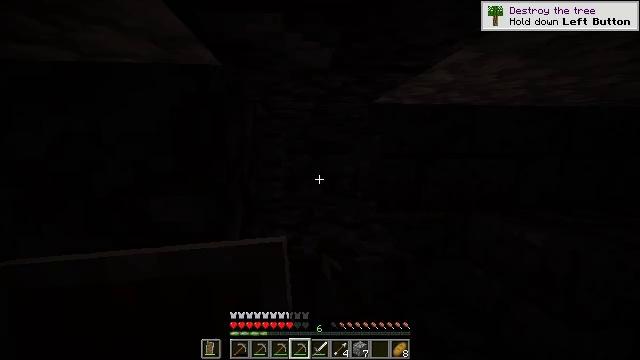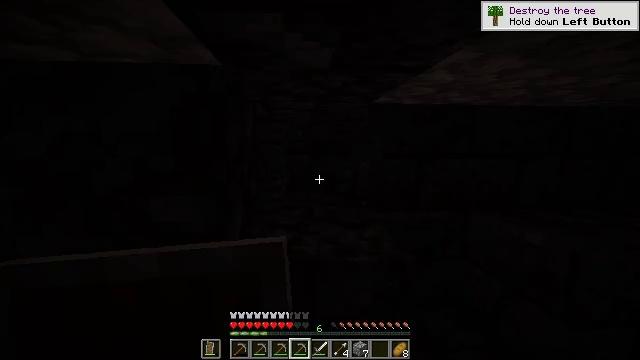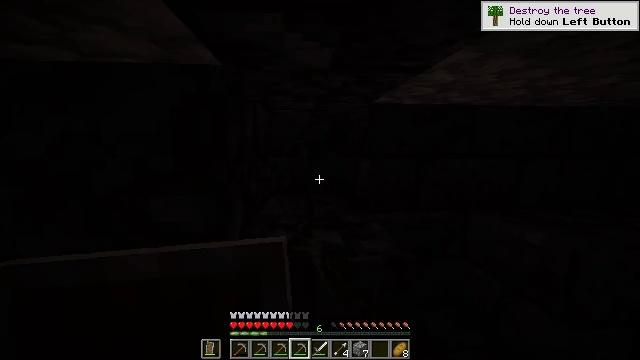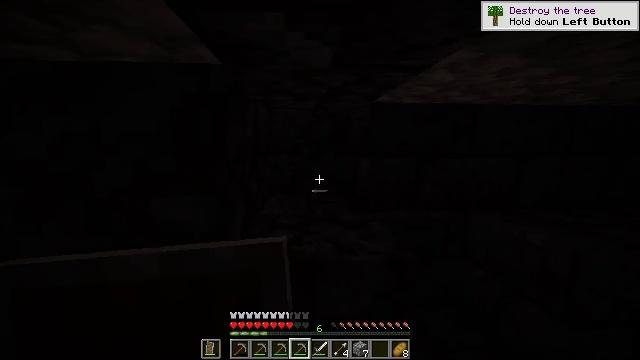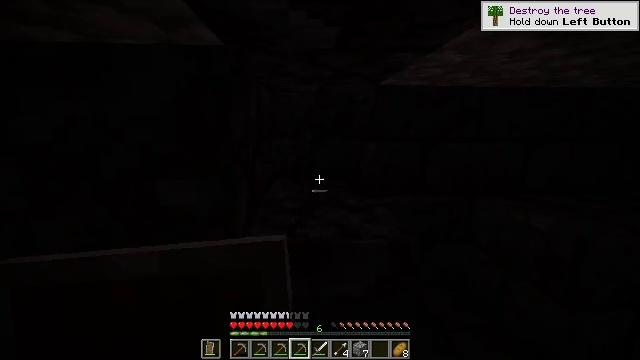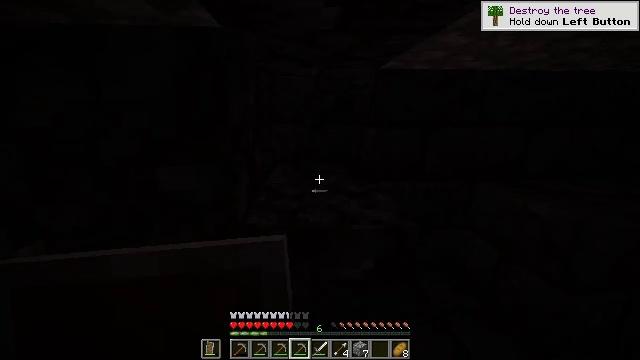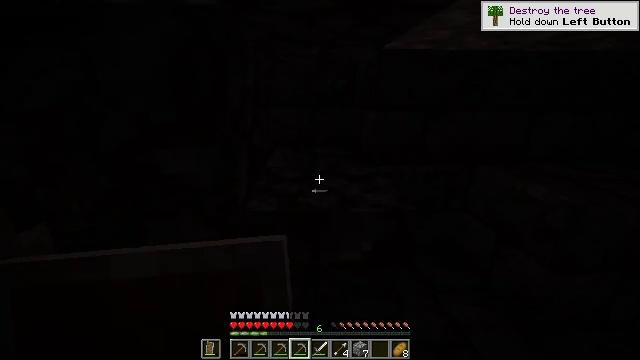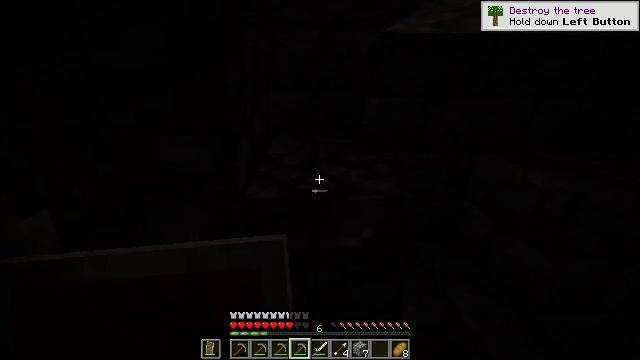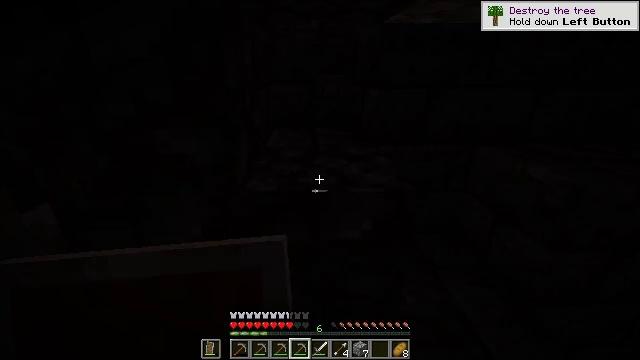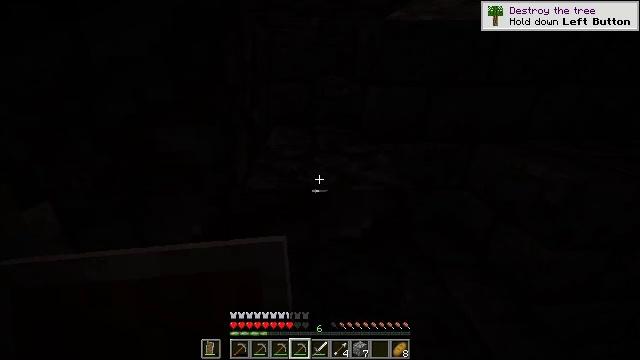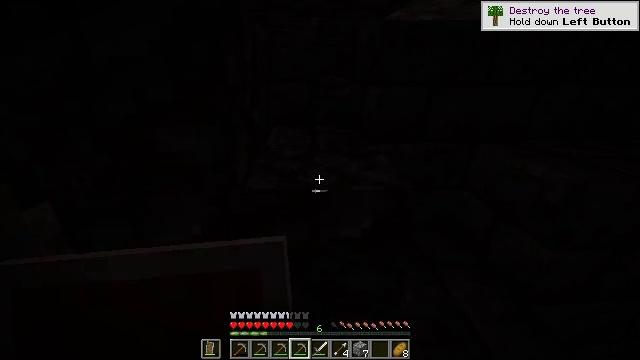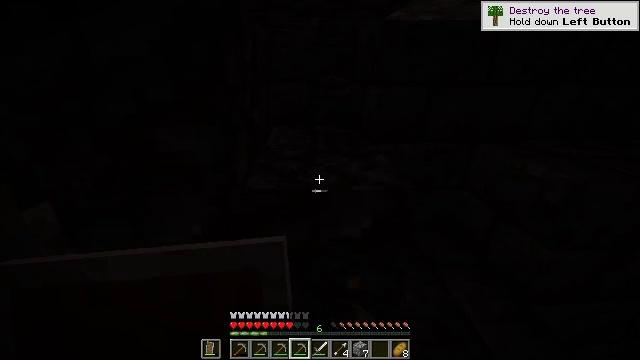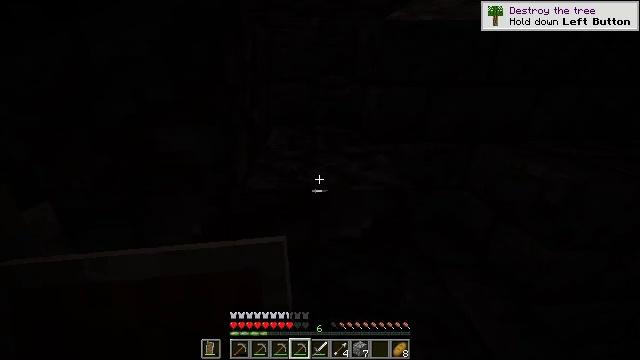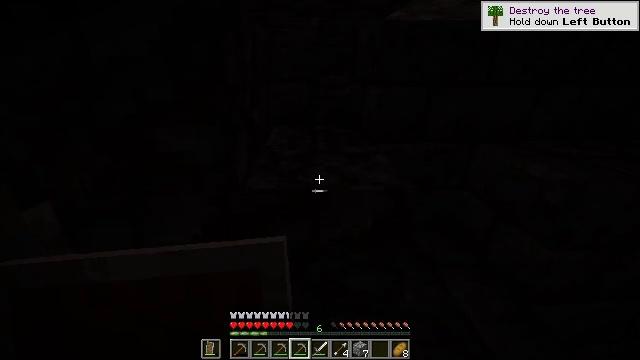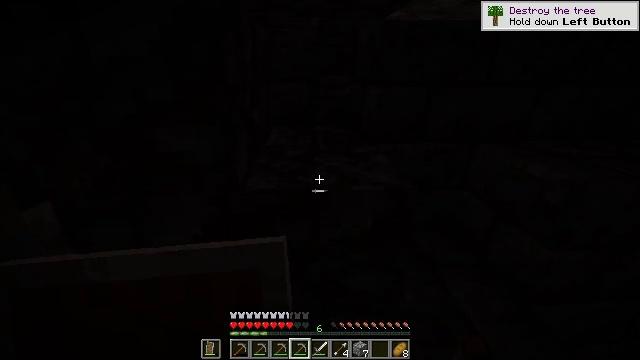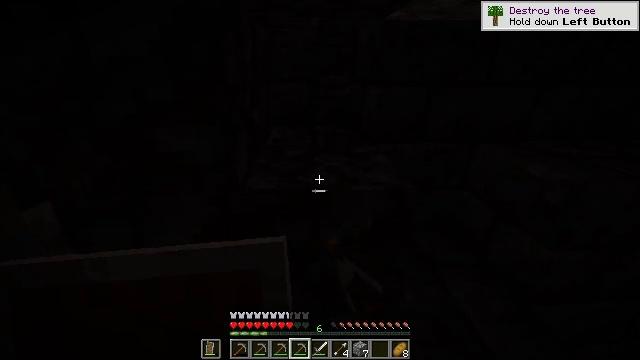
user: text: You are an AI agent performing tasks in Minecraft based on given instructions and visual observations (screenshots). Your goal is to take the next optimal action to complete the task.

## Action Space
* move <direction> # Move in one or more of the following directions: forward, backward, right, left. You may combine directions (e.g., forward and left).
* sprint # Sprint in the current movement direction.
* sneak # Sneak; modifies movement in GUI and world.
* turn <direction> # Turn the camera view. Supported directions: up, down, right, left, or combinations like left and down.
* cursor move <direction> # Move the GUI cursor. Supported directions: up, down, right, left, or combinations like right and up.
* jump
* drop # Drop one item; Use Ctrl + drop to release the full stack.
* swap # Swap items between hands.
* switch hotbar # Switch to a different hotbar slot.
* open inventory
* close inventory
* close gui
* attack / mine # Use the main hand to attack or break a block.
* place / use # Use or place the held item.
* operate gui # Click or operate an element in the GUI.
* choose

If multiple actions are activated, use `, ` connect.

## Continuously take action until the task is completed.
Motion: motion action
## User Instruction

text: Get some blackstone from the ground.
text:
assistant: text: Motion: attack / mine
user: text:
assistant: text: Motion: attack / mine
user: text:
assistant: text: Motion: no_op
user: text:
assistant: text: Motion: turn down
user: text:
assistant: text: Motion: turn down
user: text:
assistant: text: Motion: turn down
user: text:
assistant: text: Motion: turn down
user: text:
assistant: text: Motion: turn down
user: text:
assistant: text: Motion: no_op
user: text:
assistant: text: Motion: attack / mine
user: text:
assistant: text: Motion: attack / mine
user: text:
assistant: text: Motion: attack / mine
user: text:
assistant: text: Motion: attack / mine
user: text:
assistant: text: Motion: attack / mine
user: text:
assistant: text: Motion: attack / mine
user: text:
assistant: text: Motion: attack / mine
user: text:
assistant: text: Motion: attack / mine
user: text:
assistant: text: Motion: attack / mine
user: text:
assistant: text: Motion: attack / mine
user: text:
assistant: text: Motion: attack / mine
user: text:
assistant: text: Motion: attack / mine
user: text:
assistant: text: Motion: attack / mine
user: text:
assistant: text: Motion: attack / mine
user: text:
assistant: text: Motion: attack / mine
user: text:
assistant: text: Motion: no_op
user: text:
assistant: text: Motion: no_op